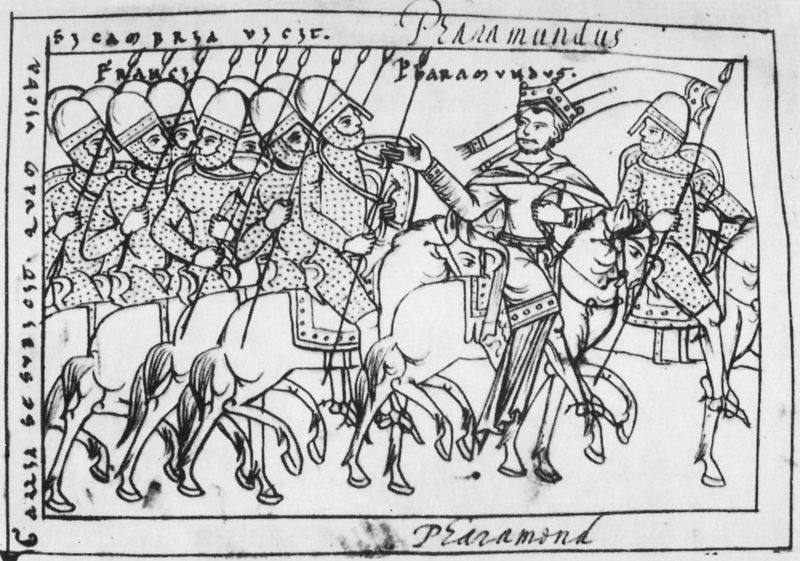
Titel: Chronik oder die Geschichte der zwei Staaten (Chronica sive Historia de Duabus Civitatibus)
Künstler: Otto von Freising
Institution: Jena, Universitätsbibliothek
Schlagwörter: gruppe, himmel, hut, hüte, kopfbedeckungen, männer, zeichnung, leute, mütze, mützen, gewand, krone, pferd, pferde, reiter, hufe, mähne, schweif, kopfbedeckung, fahne, zug, grafik, banner, krieg, könig, soldaten, schild, druck, waffen, helm, ritter, feldzug, rüstung, helme, harnisch, krieger, lanzen, speer, speere, standarte, schilde, buchmalerei, kettenhemd, riter, befehlt, paramundus